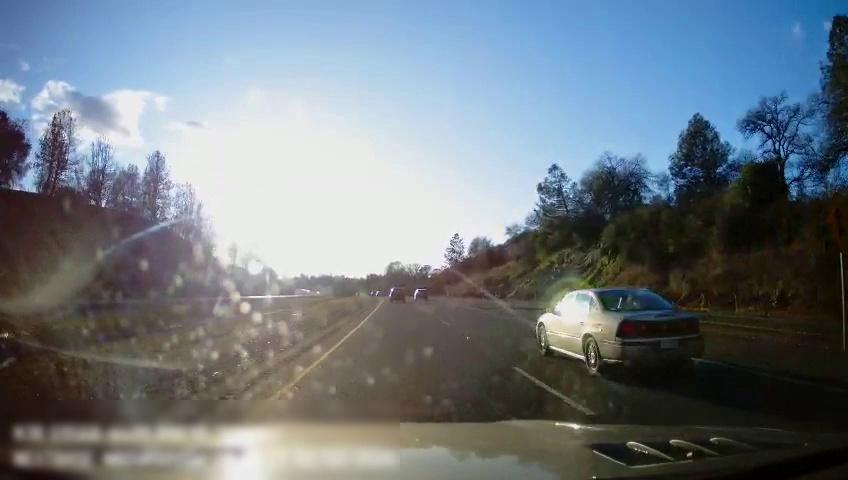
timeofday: Day
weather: Sunny
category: Drivable Space
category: Drivable Space
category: Vehicles | SUV
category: Vehicles | Car
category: Vehicles | Car
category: Lanes | Current Lane
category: Lanes | Current Lane
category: Lanes | Alternate Lane
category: Lanes | Alternate Lane
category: Traffic | Signs